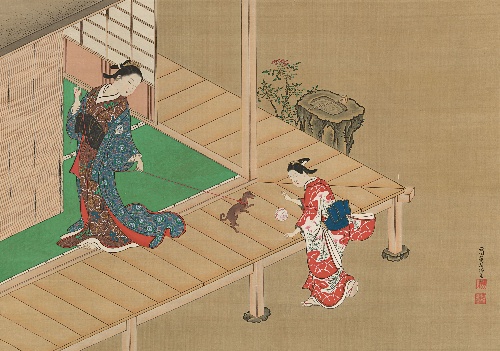
Artist: Nishikawa Sukenobu
Artist bio: Japanese, 1671–1750
Date: ca. 1716–1736
Object type: Hanging scroll
Classification: Paintings
Medium: Hanging scroll; ink and color on silk
Culture: Japan
Period: Edo period (1615–1868)
Dimensions: Image: 23 × 32 3/4 in. (58.4 × 83.2 cm)
Overall with mounting: 60 1/2 × 38 1/2 in. (153.7 × 97.8 cm)
Overall with knobs: 60 1/2 × 41 5/8 in. (153.7 × 105.7 cm)
Department: Asian Art
Credit line: Gift of Florence and Herbert Irving, 2015
Accession year: 2015
Repository: Metropolitan Museum of Art, New York, NY
Tags: Women|Dogs